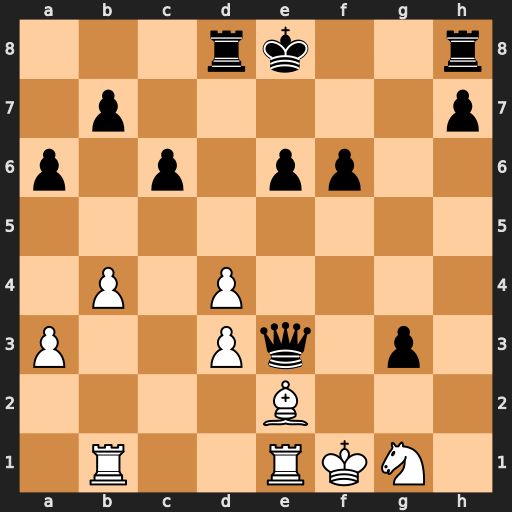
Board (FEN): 3rk2r/1p5p/p1p1pp2/8/1P1P4/P2Pq1p1/4B3/1R2RKN1
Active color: w
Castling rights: k
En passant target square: -
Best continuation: Bh5+ Ke7 Rxe3